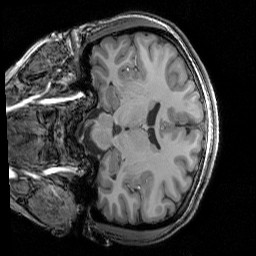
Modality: T1w
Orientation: coronal
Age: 27
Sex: female
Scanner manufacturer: siemens
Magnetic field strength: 3 T
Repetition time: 2.3 s
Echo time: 0.00344 s